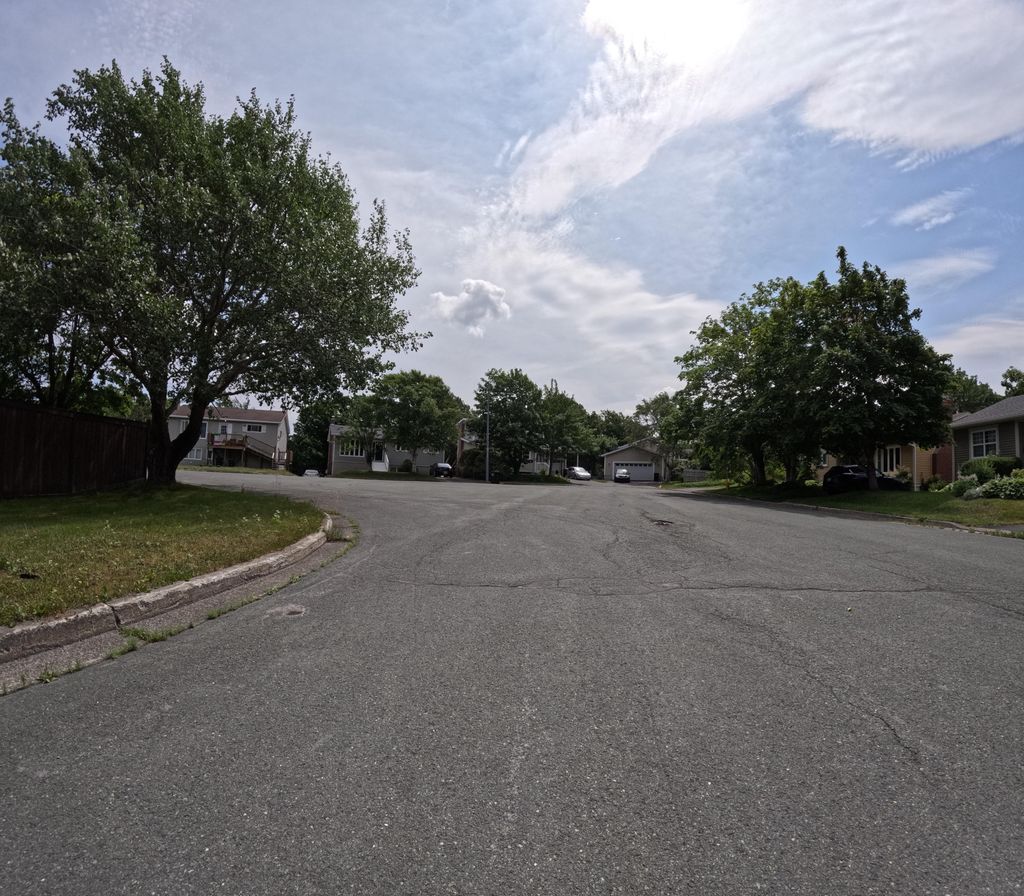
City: st_johns